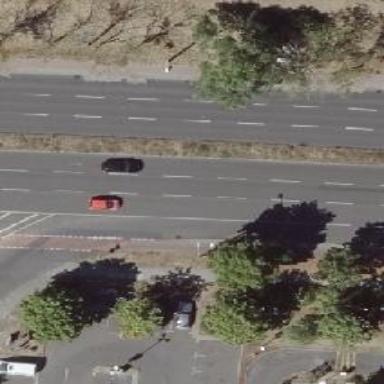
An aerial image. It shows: Asphalt road designated as primary highway with lane markings.